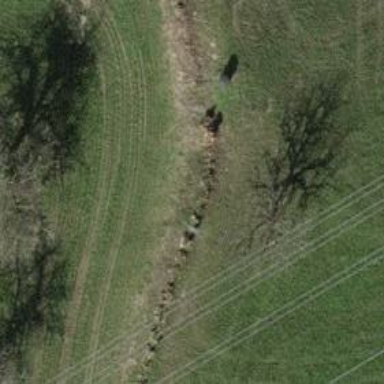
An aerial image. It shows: Hedge barrier.